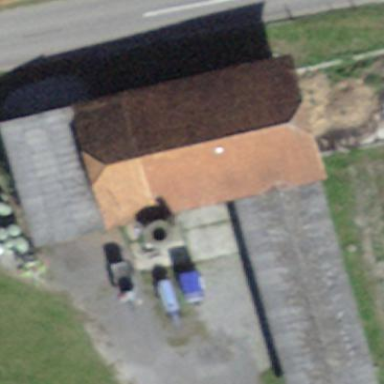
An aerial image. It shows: Barn.